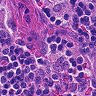
Metastatic tissue present: no